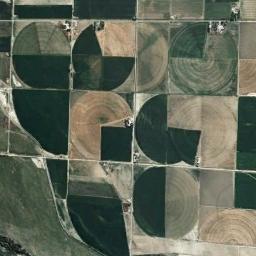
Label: circular_farmland